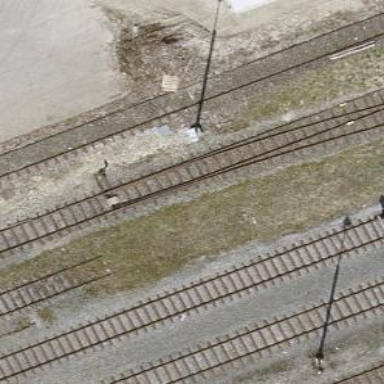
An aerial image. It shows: Railway switch.